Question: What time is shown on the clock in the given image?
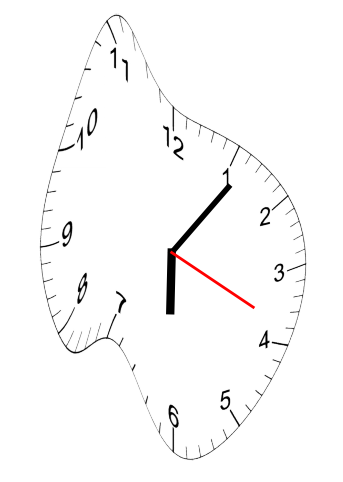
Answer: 06:06:19